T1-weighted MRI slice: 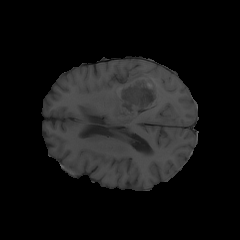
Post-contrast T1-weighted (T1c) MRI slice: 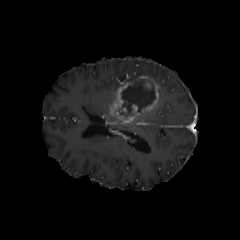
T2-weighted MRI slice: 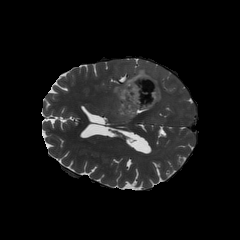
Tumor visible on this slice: yes